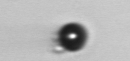
Label: bead